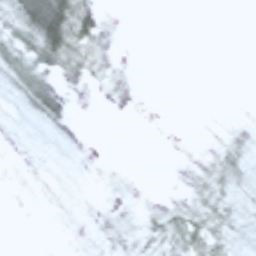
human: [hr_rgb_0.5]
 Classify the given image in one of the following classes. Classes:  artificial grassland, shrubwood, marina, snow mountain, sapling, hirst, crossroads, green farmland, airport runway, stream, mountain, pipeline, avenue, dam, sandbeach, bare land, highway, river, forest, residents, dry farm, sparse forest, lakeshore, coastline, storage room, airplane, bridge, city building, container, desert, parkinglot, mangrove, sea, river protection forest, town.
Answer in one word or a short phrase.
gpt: snow mountain